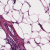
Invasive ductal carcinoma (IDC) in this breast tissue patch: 1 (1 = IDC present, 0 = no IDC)